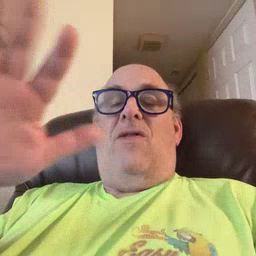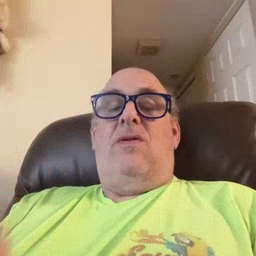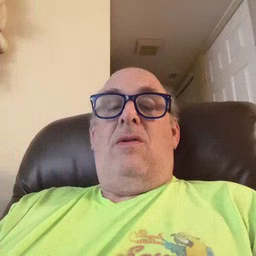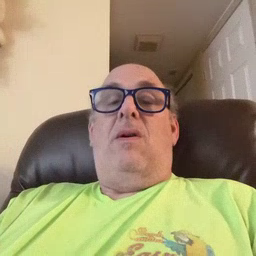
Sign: finish